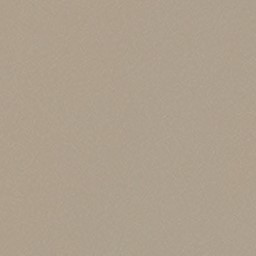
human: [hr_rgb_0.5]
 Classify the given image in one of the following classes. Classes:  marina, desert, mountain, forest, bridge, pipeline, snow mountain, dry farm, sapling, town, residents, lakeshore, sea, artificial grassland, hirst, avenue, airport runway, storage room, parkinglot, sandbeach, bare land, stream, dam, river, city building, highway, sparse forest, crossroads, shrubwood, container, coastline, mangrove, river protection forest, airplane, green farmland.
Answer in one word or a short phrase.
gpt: desert